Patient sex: F
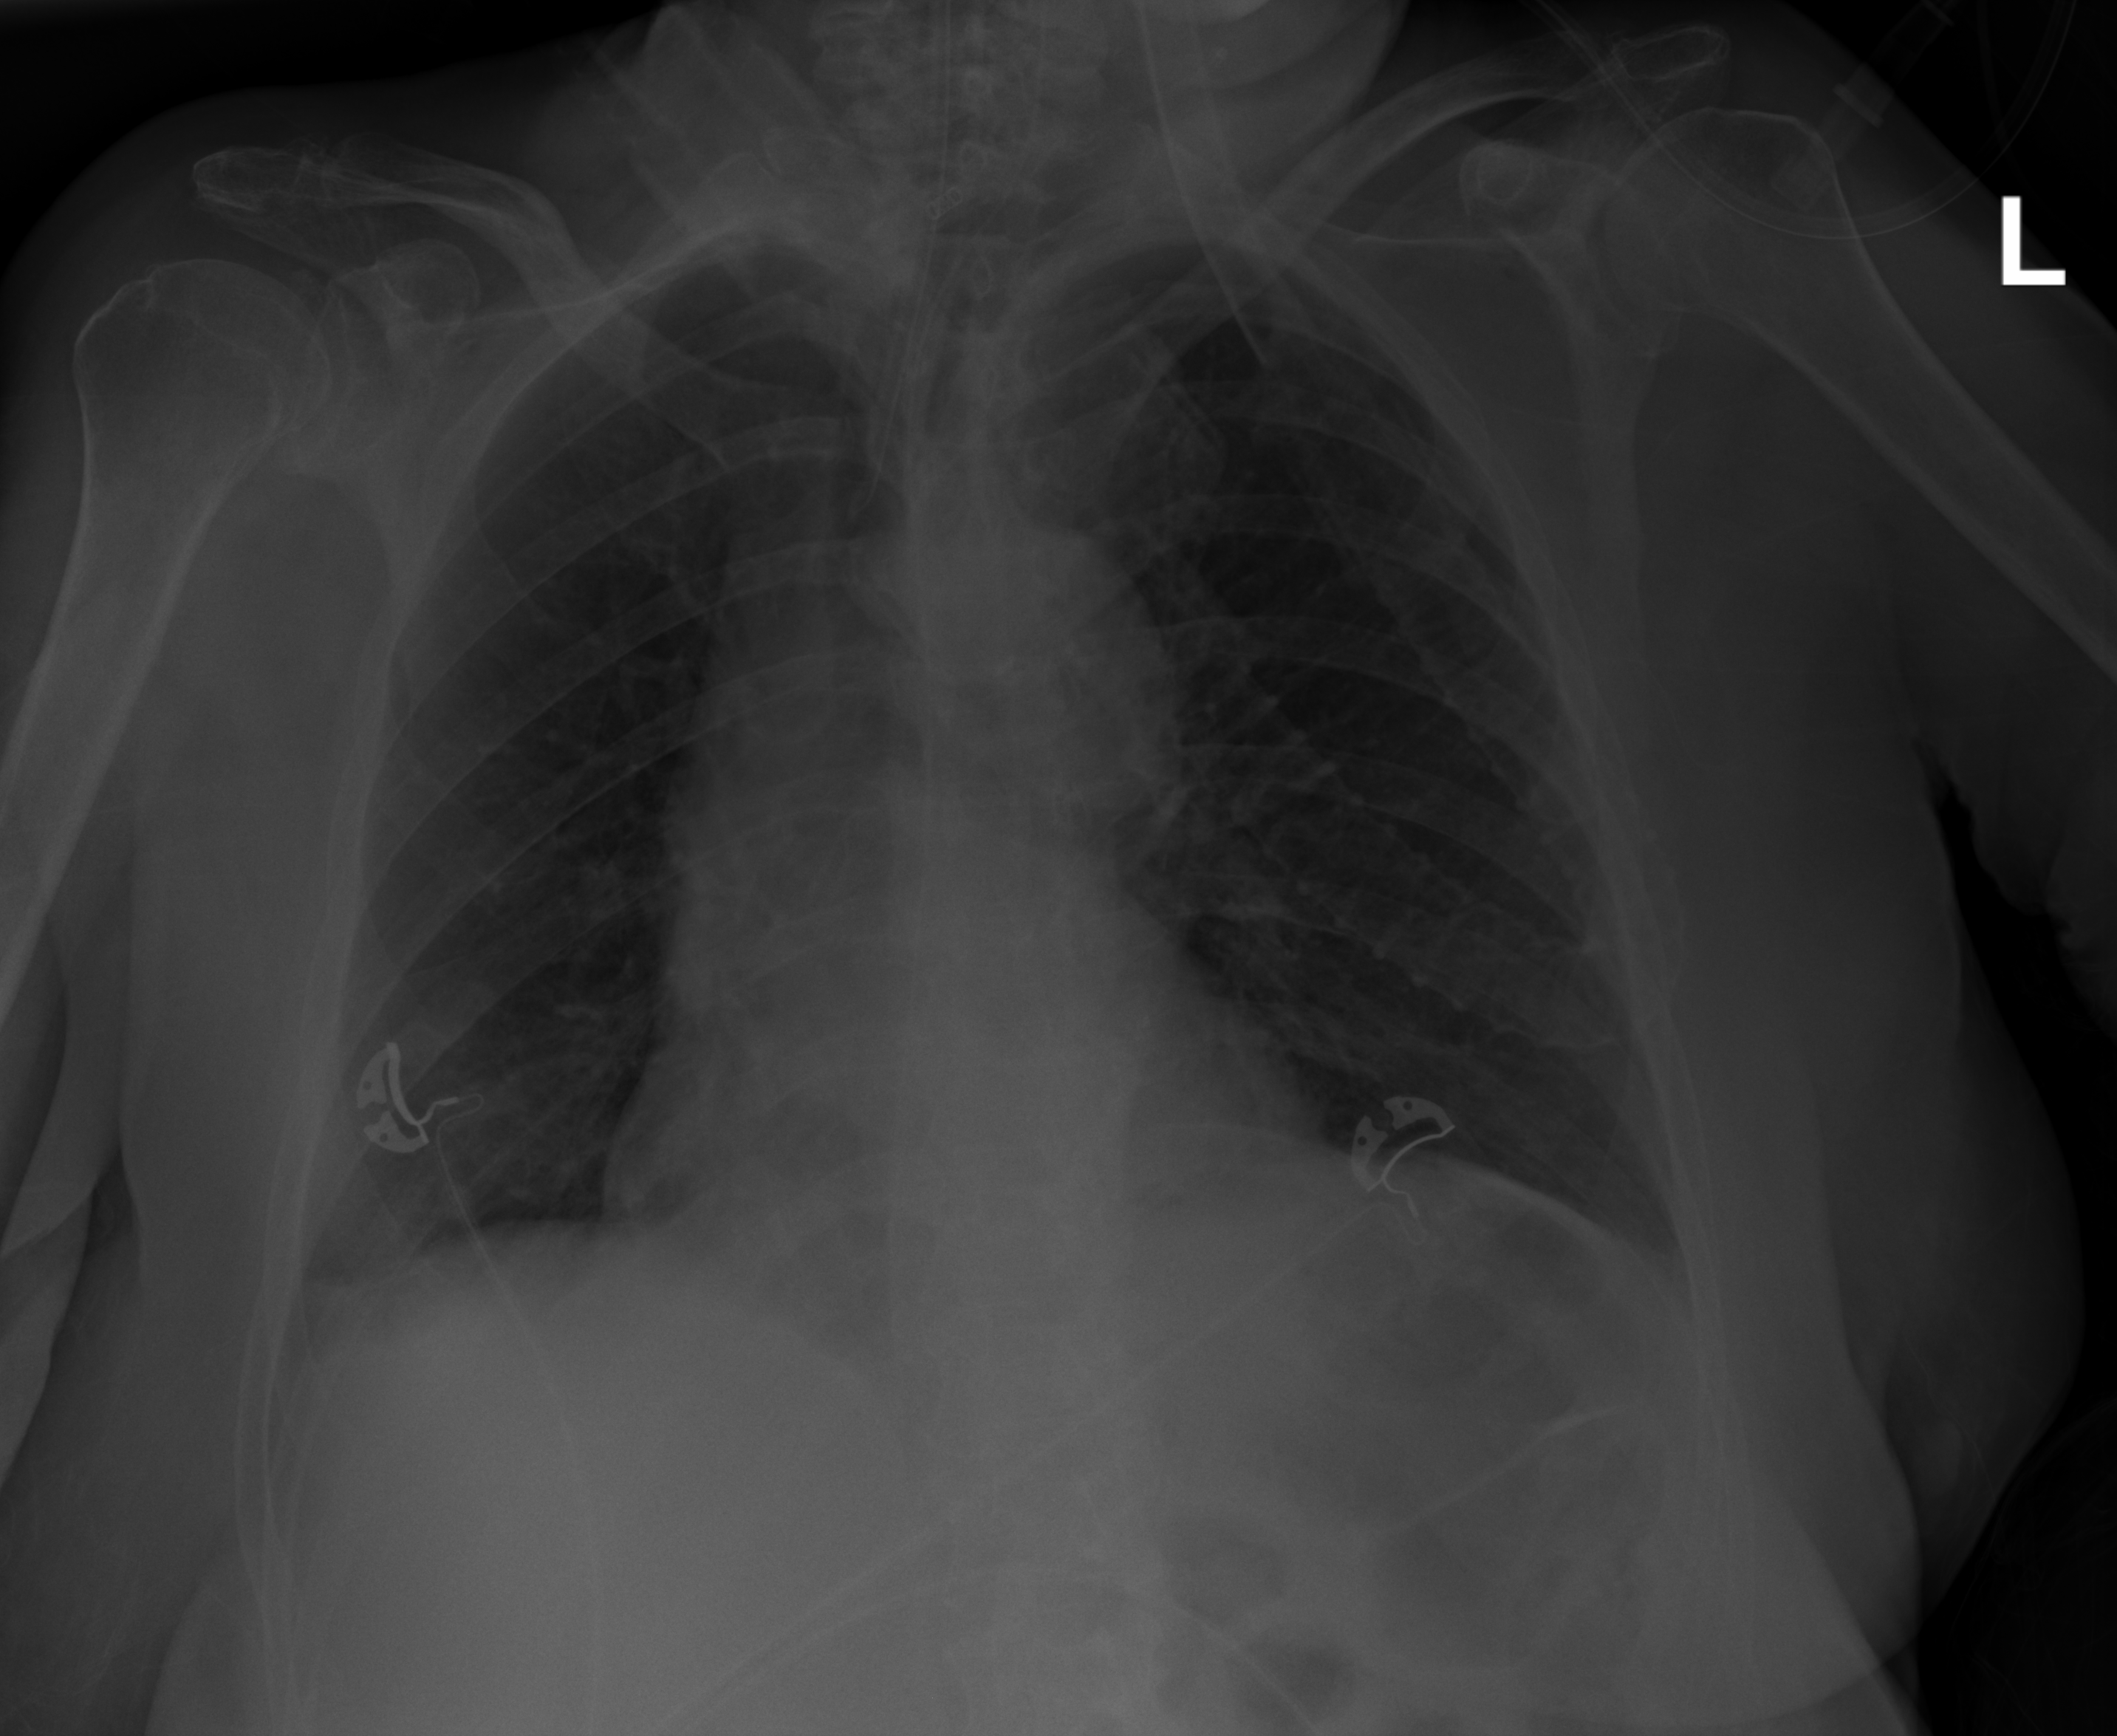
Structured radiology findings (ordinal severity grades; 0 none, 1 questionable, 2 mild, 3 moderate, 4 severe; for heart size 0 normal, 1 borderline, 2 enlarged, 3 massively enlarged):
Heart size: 0
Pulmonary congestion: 0
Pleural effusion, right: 2
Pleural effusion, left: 0
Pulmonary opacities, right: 0
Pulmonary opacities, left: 0
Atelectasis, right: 0
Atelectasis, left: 0